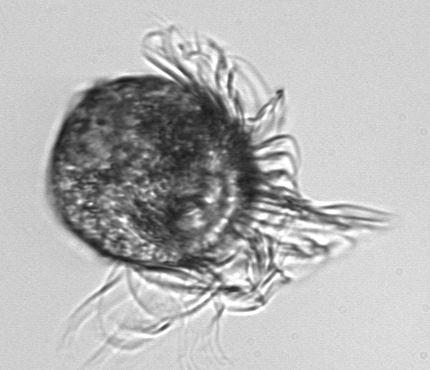
Label: Pelagostrobilidium